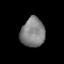
Tissue: prostate
Cell type: Myeloid cells
Senescence score: 0.3497
Nuclear area (px): 696
Mean DAPI intensity: 128.42